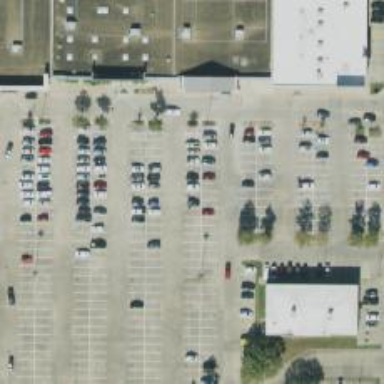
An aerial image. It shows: Parking space.